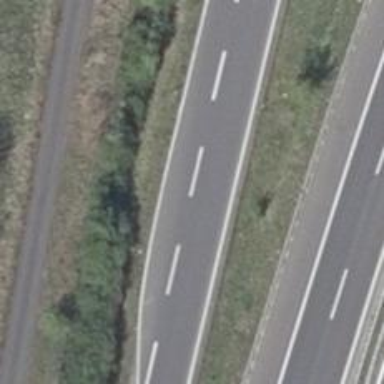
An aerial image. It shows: Trunk link highway designated as motorroad.